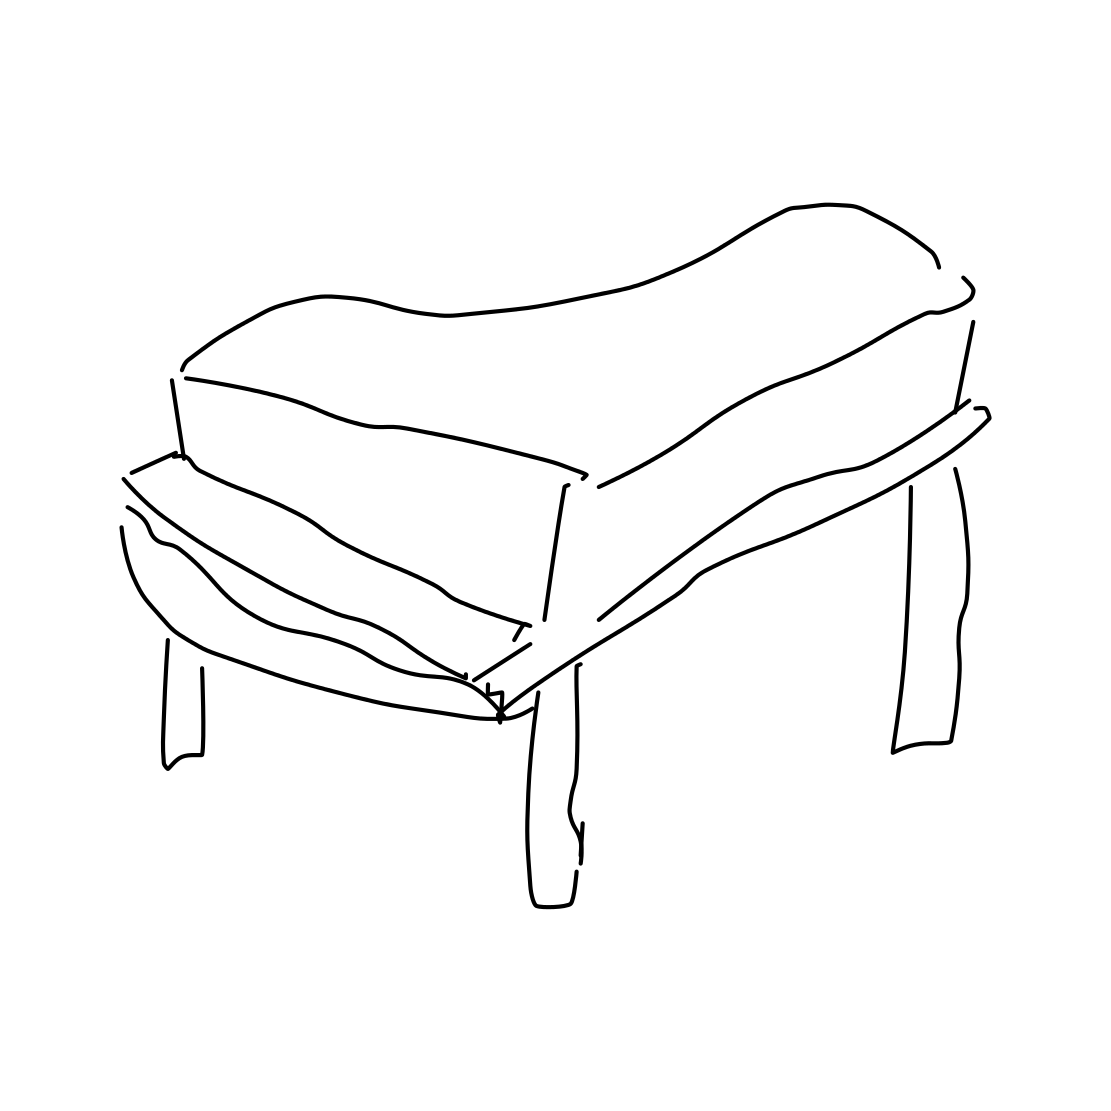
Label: piano